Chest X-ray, PA view. Patient: 69 years old, sex M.
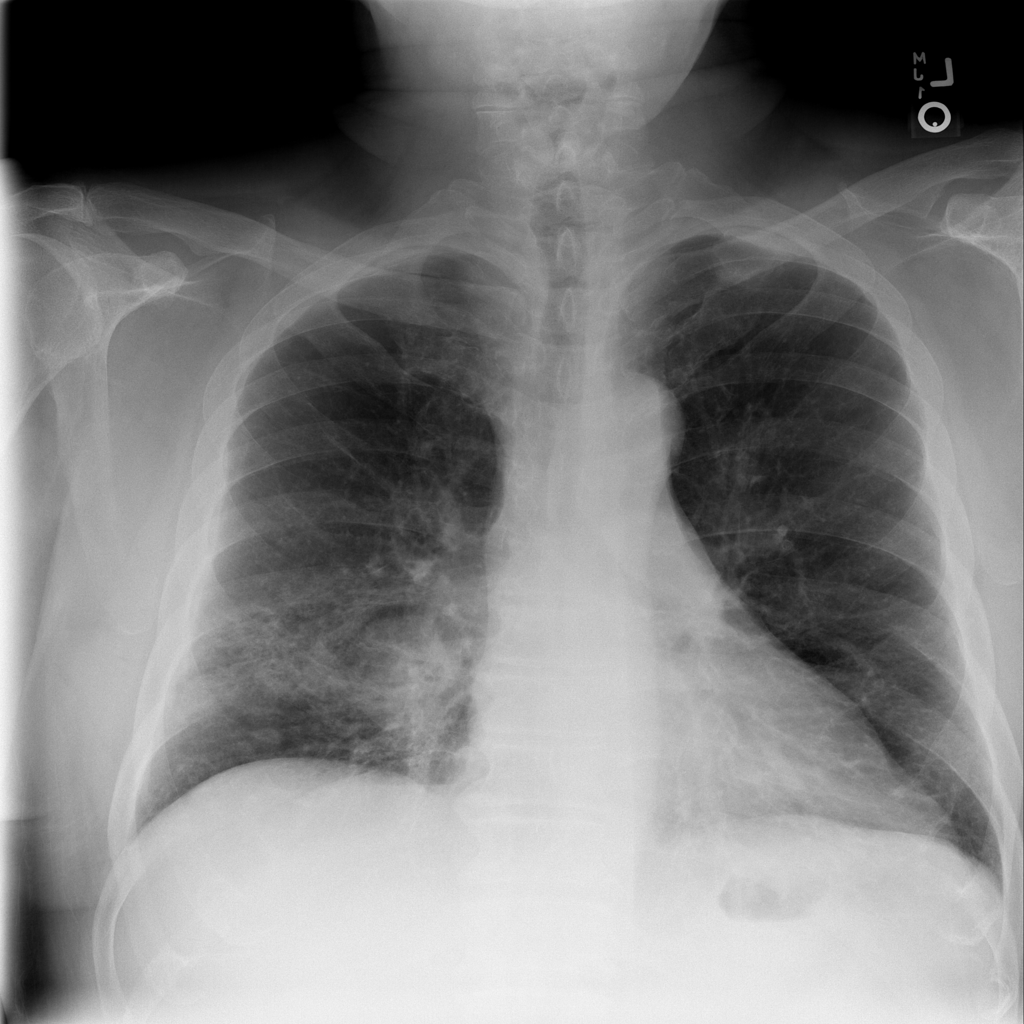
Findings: Pneumothorax